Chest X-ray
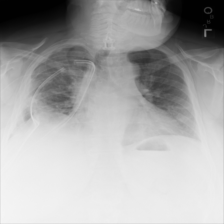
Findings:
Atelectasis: positive
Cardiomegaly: negative
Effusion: negative
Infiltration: negative
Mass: negative
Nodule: negative
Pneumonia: negative
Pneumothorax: negative
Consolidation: negative
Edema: negative
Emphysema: negative
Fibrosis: negative
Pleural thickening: negative
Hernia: negative